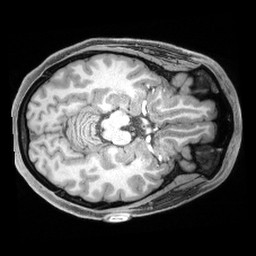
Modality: T1w
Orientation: axial
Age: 21
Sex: female
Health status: healthy
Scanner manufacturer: siemens
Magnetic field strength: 3 T
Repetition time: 2.4 s
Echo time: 0.00194 s